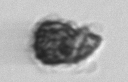
Label: Syracosphaera_pulchra